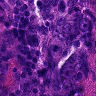
Metastatic tissue present: no